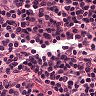
Metastatic tissue present: no